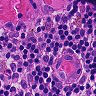
Metastatic tissue present: no